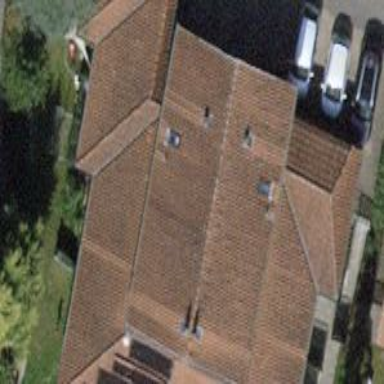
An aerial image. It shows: Semidetached house.